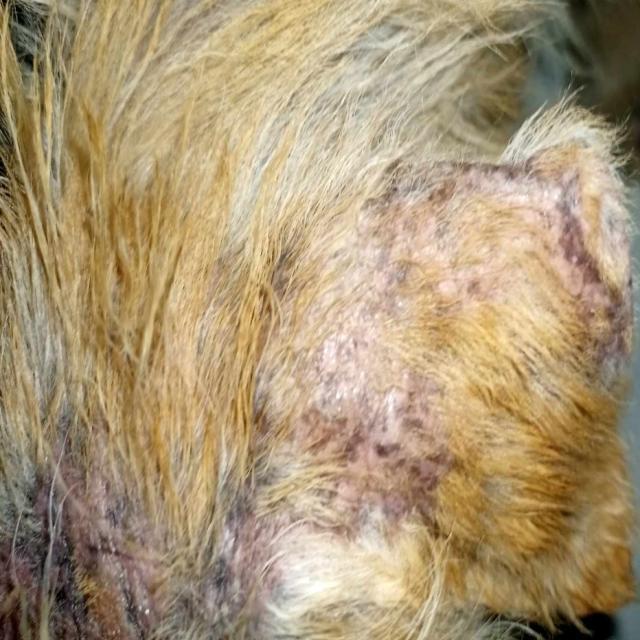
Canine demodicosis (Demodex mange) — caused by Demodex canis mites. Presents with alopecia, follicular papules, pustules, and comedones. Often localized on face and forelimbs.